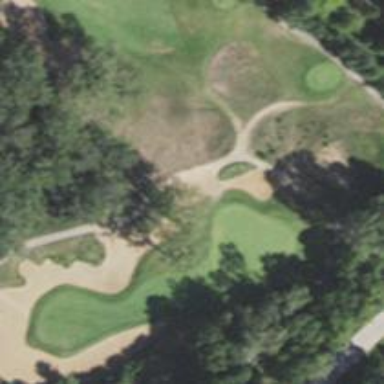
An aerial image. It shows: Golf bunker filled with natural sand.